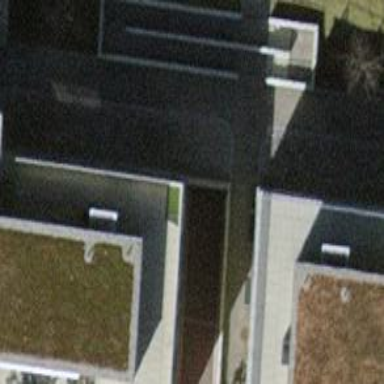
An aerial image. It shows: Parking entrance.